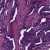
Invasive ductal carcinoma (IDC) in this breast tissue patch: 0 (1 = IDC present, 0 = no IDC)